Aerial crown-view tile of a tropical tree (Barro Colorado Island, Panama), acquired 20250818:
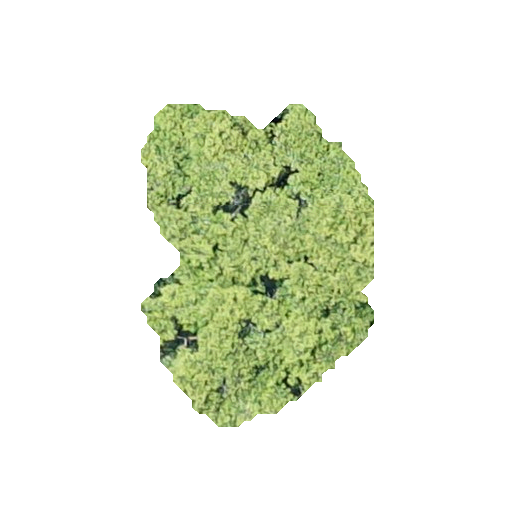
Species: Quararibea stenophylla
GBIF accepted scientific name: Quararibea stenophylla
Crown area: 82.516 m²